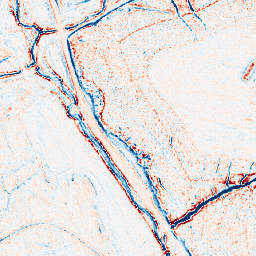
Category: edge_preserving
Decomposition family: anisotropic_diffusion
Decomposition parameters: iterations: 10
kappa: 100
gamma: 0.1
Upsampling method: nearest
Upsampling parameters: scale: 2
Upsampling scale: 2